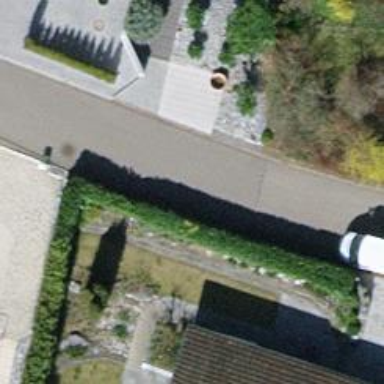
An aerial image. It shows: Smooth asphalt road in residential area.